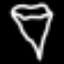
Label: diamond